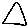
Label: triangle